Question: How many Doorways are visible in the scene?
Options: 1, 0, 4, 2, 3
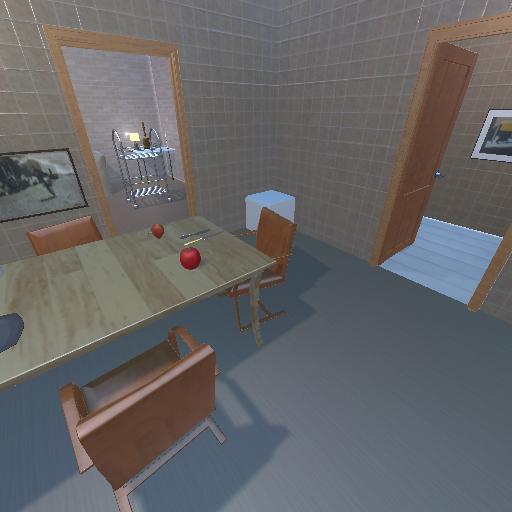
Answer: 1